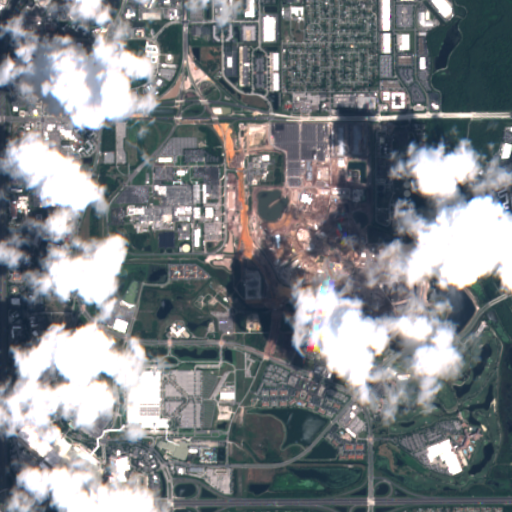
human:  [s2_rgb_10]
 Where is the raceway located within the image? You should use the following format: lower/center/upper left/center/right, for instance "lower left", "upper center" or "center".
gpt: The raceway is located in the upper left of the image.
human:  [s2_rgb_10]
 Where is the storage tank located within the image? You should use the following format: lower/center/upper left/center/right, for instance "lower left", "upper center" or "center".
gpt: The storage tank is located in the upper right of the image.
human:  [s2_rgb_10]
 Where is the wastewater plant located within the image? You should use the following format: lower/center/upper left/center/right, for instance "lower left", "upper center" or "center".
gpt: The wastewater plant is located in the upper right of the image.
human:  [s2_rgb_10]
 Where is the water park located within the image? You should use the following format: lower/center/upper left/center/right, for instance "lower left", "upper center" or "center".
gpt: The water park is located in the upper left of the image.
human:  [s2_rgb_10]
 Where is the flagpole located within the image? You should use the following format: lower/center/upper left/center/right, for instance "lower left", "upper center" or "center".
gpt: The flagpole is located in the upper center of the image.
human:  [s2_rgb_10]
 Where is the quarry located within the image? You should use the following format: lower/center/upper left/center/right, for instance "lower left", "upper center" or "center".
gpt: There is no quarry in the image.